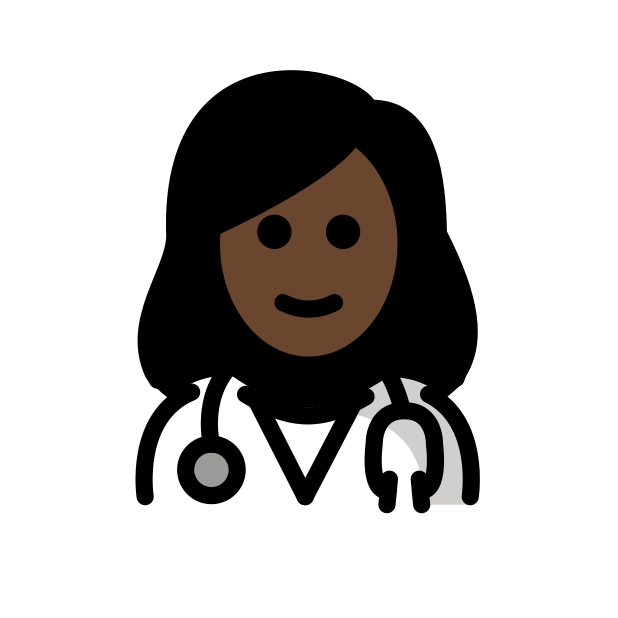
woman health worker: dark skin tone